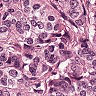
Metastatic tissue present: yes